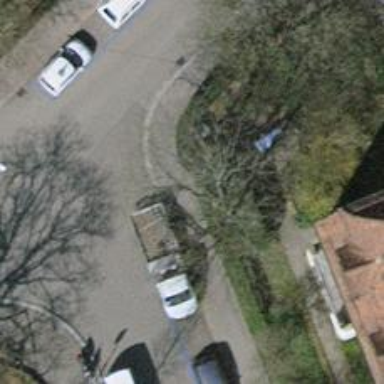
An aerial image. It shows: Power utility street cabinet.